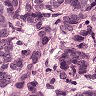
Metastatic tissue present: yes